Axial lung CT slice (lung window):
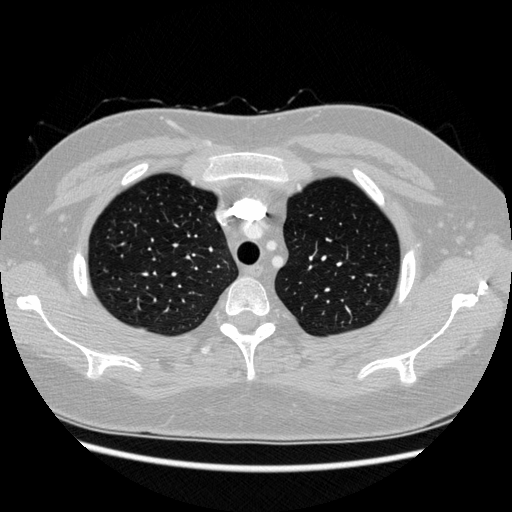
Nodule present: no